Question: I have a big white bar in the bottom of gvim which is very irritating. can anyone please explain how to remove the white bar at the bottom.

suggest any solution. thanks in advance.
this also occurs in terminal.
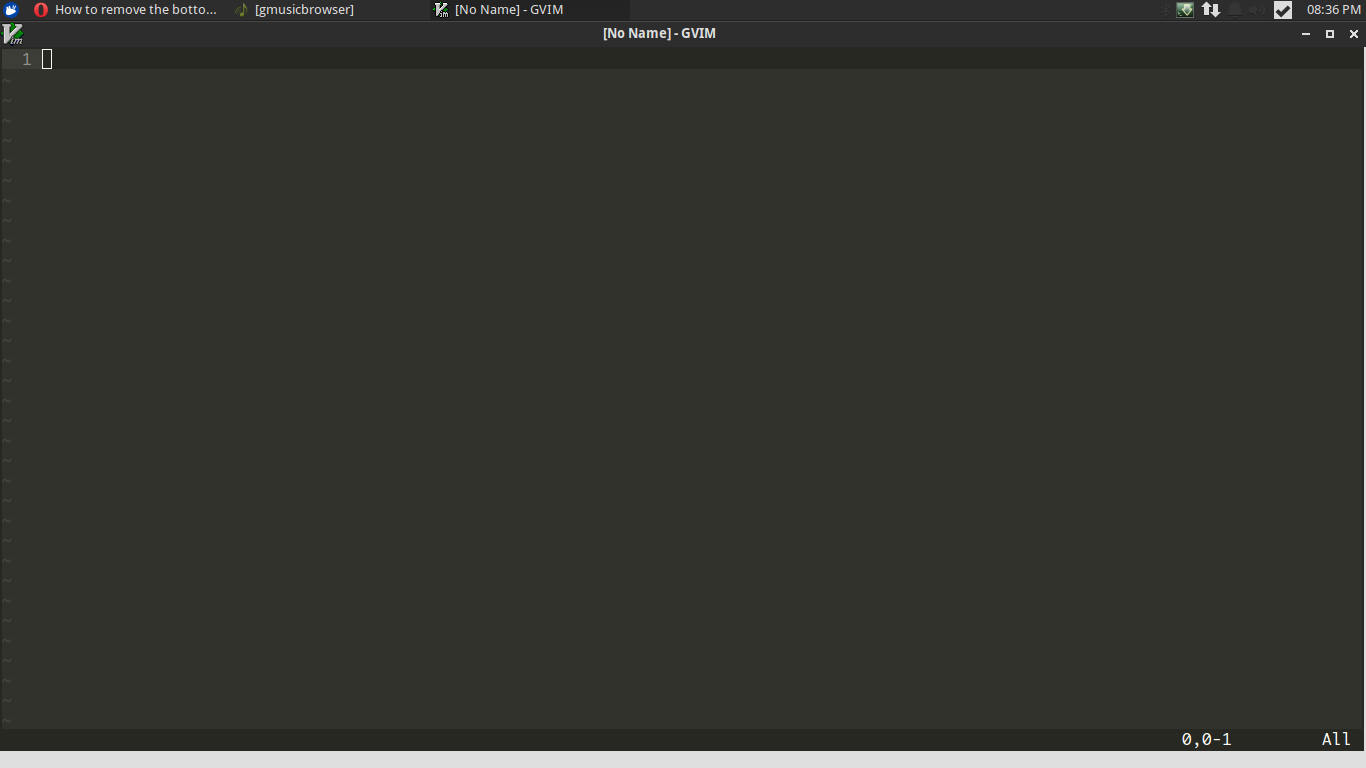
Answer: If in full screen only, then it is simply the remainder that is too small to fit another line. Try increasing or decreasing the font size and see if there are sizes where the line goes away (or gets bigger). If so, that is the reason.